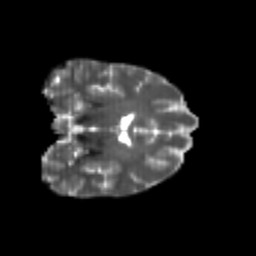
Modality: T2w
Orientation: coronal
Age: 21
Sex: female
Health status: healthy
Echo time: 0.074 s